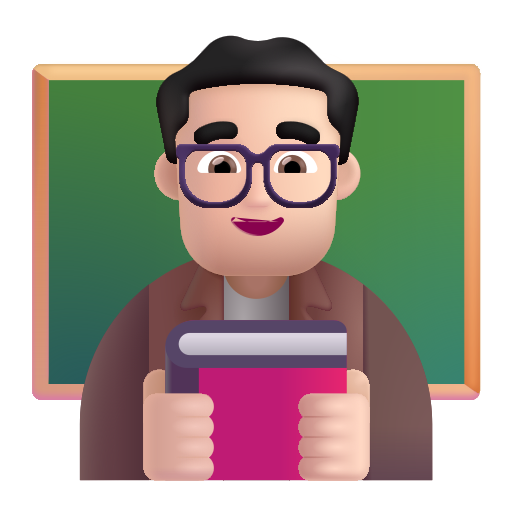
man teacher color light